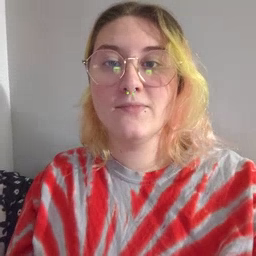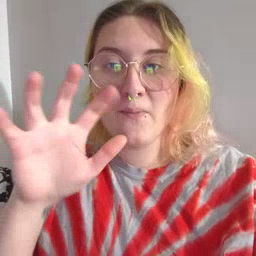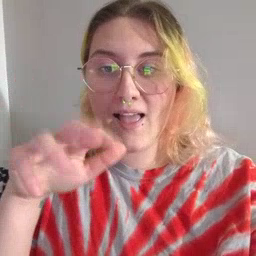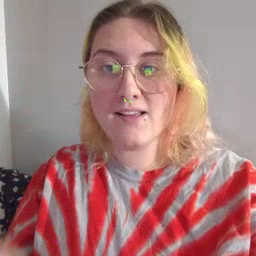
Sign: rain